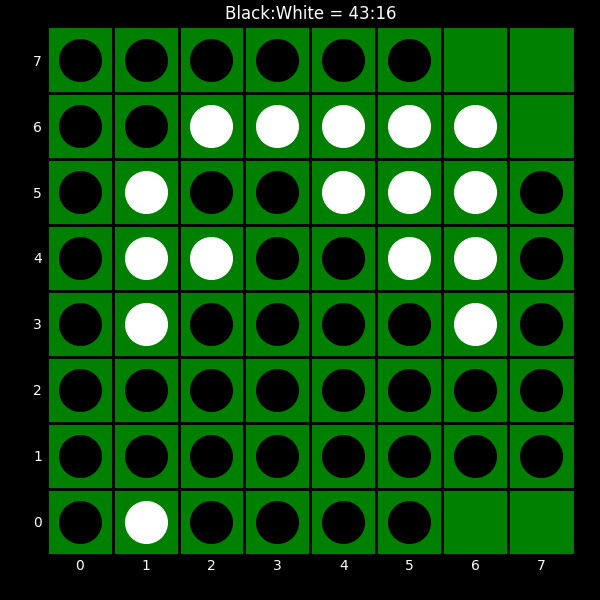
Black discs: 43
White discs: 16